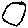
Label: circle